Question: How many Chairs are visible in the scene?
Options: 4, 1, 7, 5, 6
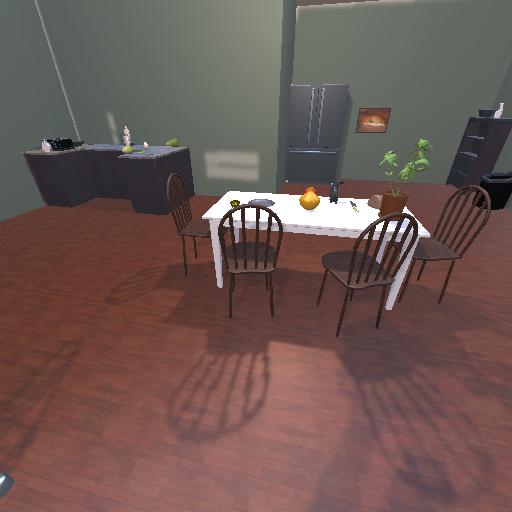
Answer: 4